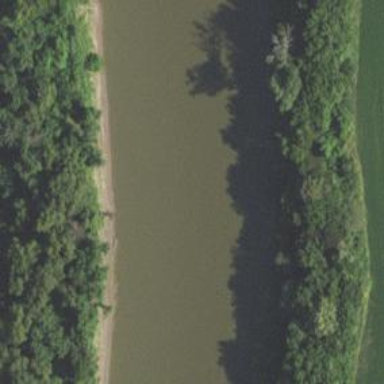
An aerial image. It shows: Beautiful view of river.